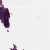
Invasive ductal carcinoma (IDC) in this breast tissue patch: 0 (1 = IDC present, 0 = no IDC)